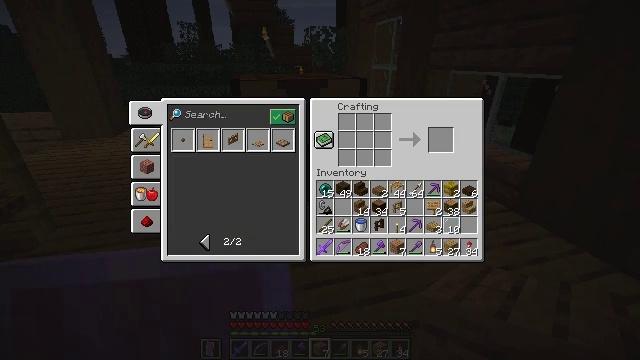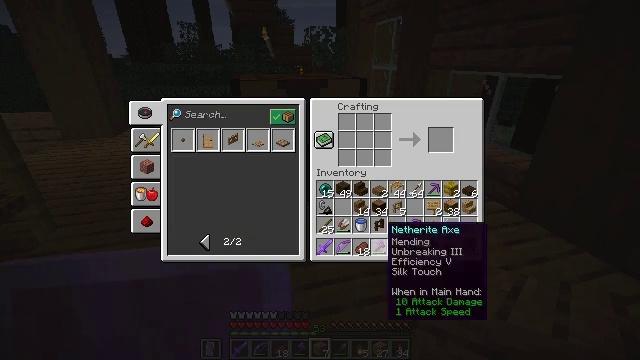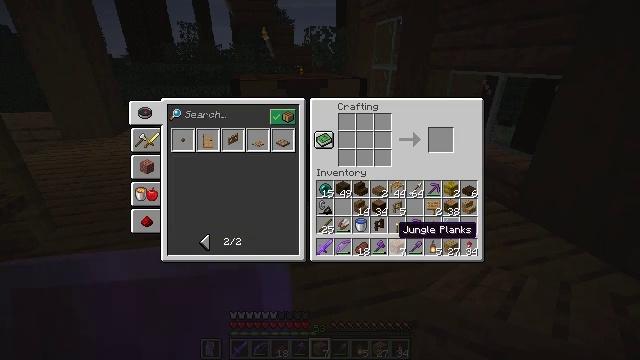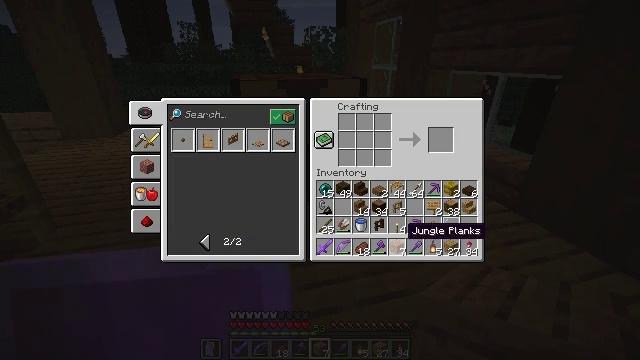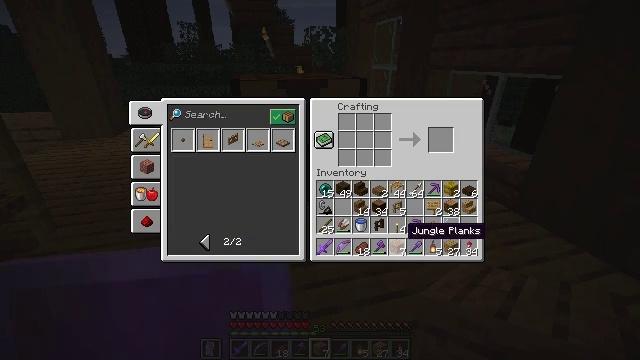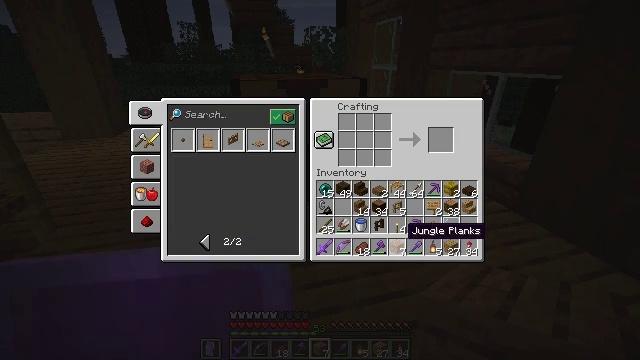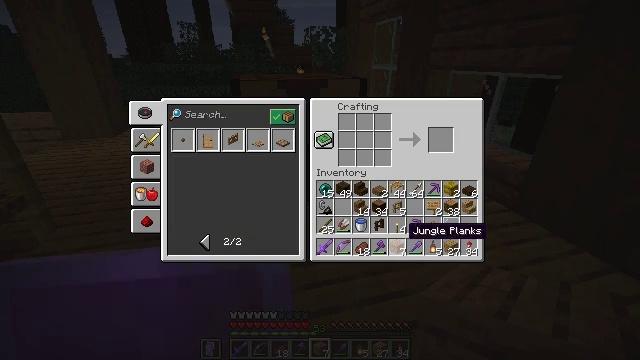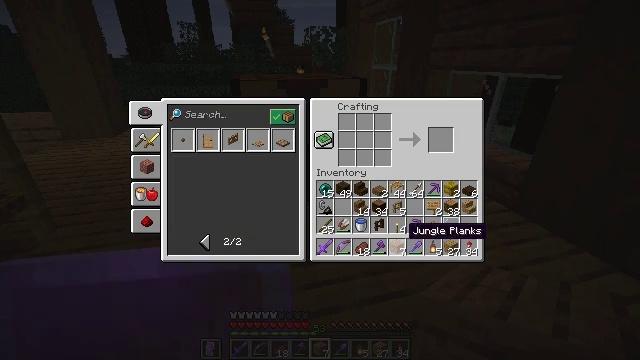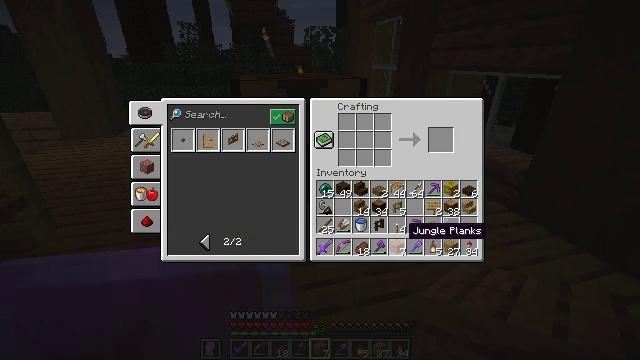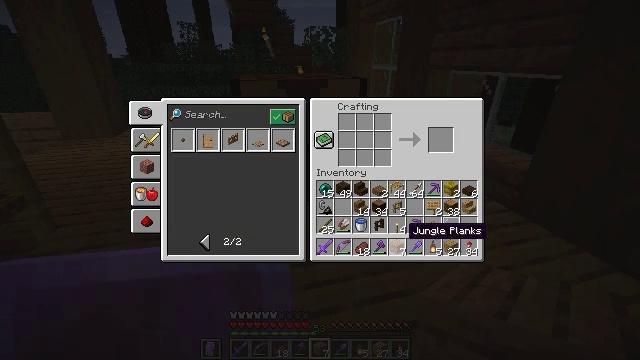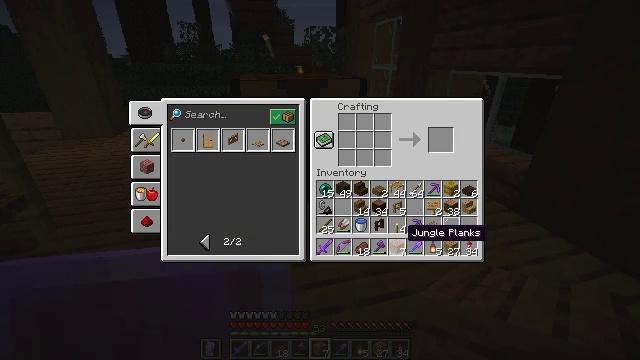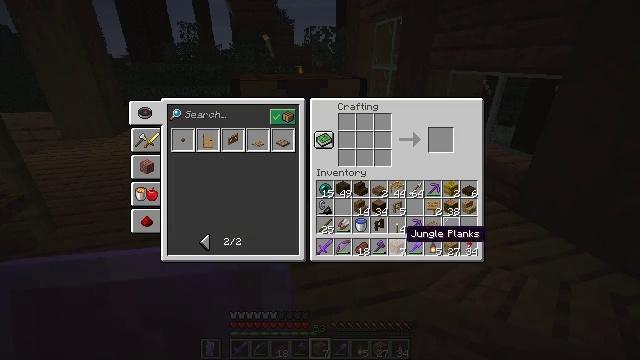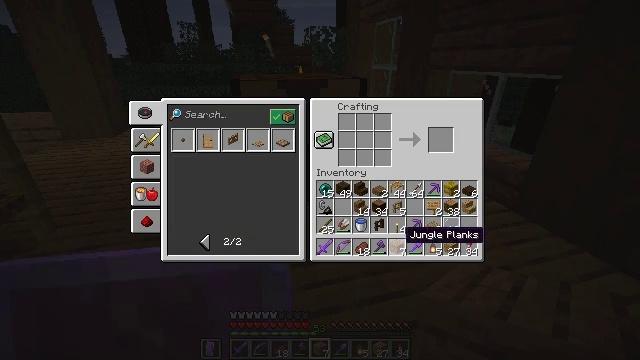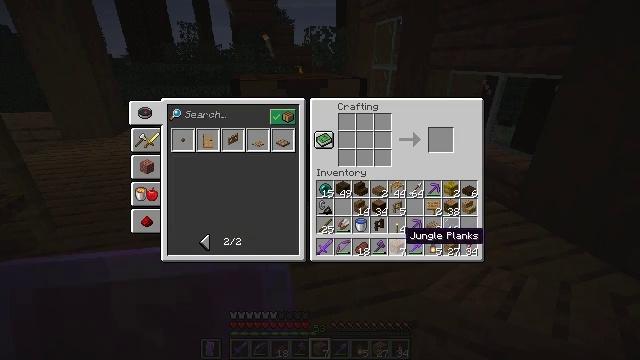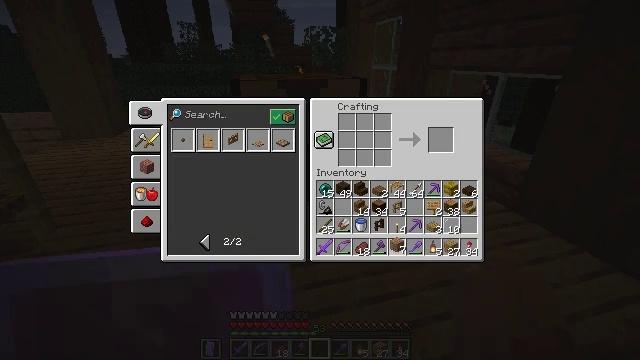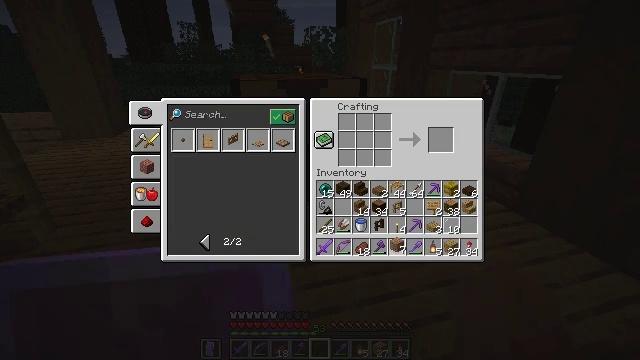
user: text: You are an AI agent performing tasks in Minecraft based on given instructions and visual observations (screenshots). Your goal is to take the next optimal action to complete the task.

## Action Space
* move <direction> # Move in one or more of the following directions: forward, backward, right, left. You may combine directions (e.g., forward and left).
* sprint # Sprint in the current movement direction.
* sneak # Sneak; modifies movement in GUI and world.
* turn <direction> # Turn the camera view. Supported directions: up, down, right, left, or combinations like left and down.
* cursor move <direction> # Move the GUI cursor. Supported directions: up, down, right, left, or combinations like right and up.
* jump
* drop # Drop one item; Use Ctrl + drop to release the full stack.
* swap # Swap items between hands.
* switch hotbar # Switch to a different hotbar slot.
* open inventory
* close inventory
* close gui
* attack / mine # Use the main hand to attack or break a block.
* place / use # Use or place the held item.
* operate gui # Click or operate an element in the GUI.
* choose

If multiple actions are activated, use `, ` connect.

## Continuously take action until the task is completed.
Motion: motion action
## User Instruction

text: Take jungle planks to craft jungle stairs.
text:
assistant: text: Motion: turn right
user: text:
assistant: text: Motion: turn right
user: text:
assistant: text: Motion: turn right
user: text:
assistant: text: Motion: no_op
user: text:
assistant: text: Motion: no_op
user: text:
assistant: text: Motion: no_op
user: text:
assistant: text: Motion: no_op
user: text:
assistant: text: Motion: no_op
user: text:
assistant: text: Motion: no_op
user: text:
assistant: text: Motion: no_op
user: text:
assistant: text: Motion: no_op
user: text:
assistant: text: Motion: no_op
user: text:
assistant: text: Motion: no_op
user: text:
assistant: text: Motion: attack / mine
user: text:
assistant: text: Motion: attack / mine
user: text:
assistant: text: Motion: attack / mine
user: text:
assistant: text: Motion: turn left and up
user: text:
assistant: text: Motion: turn left and up
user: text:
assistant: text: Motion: turn left and up
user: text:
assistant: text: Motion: turn up
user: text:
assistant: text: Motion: no_op
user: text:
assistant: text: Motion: no_op
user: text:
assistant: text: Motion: no_op
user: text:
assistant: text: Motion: turn up
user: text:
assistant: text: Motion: turn up
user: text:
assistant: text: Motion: no_op
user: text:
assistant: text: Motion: no_op
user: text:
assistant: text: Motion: no_op
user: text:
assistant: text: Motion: no_op
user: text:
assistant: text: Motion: no_op